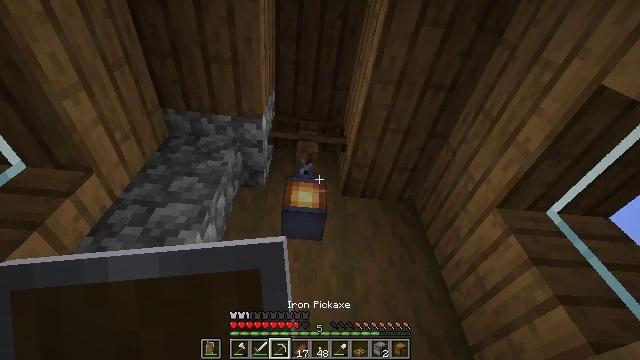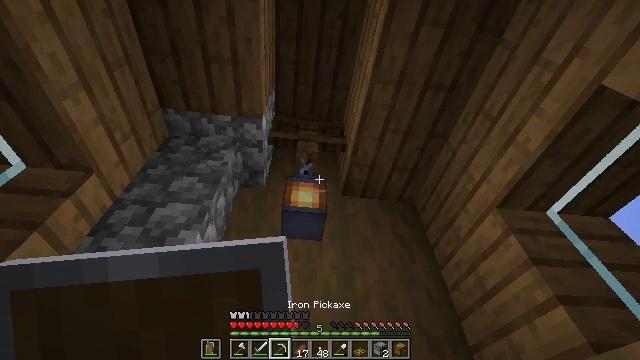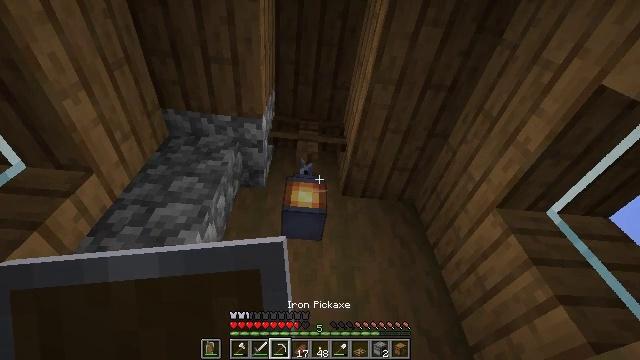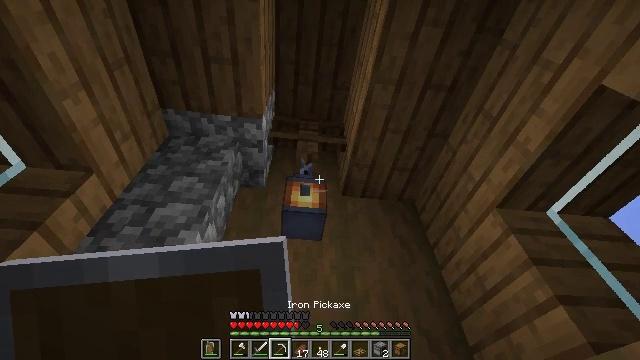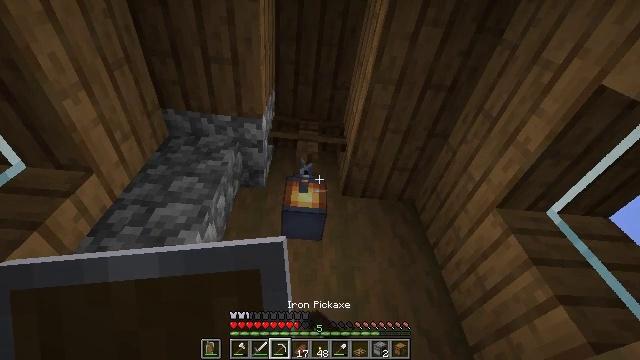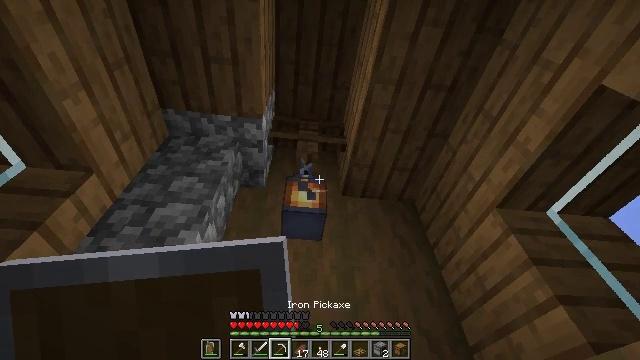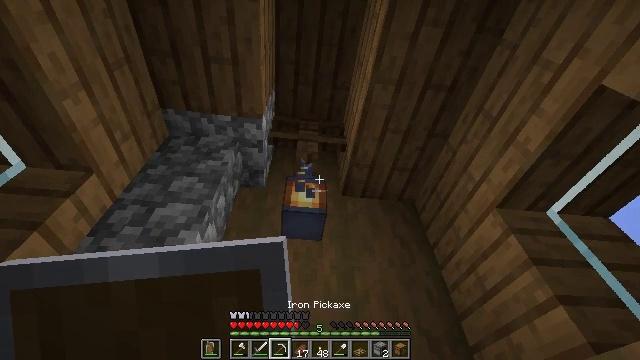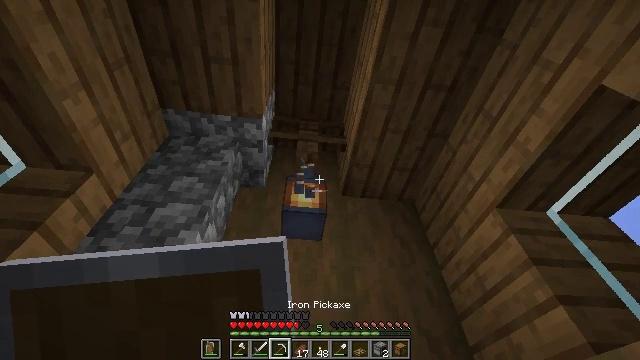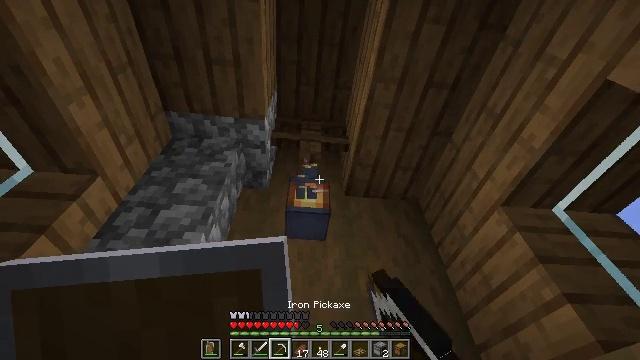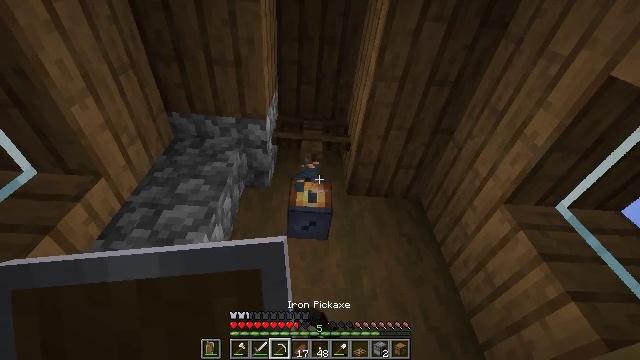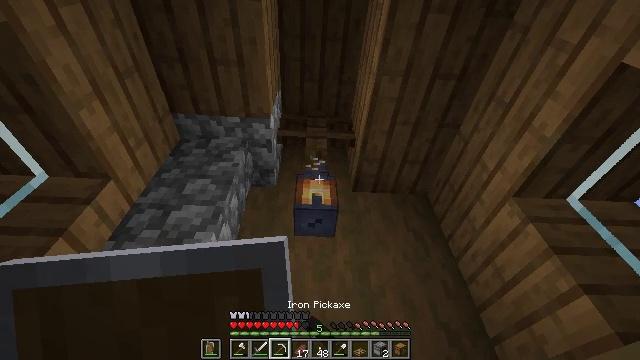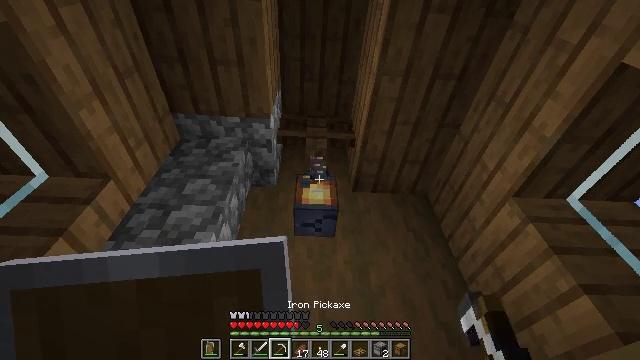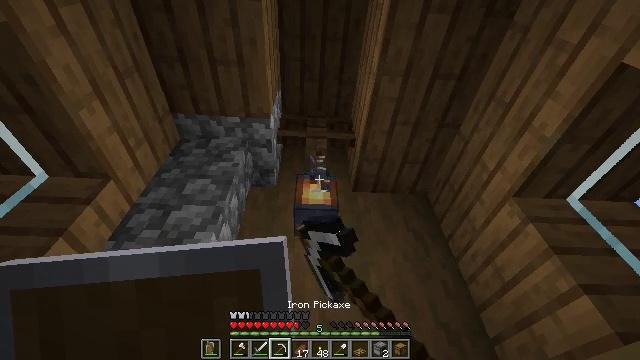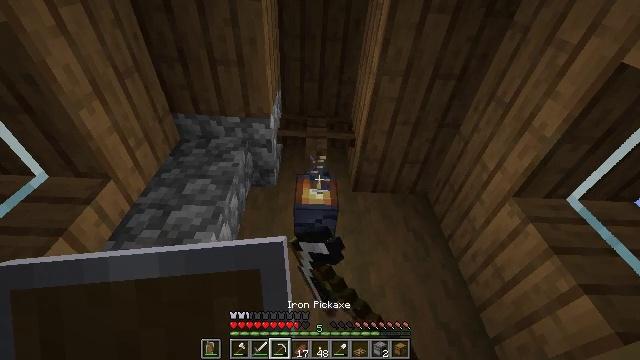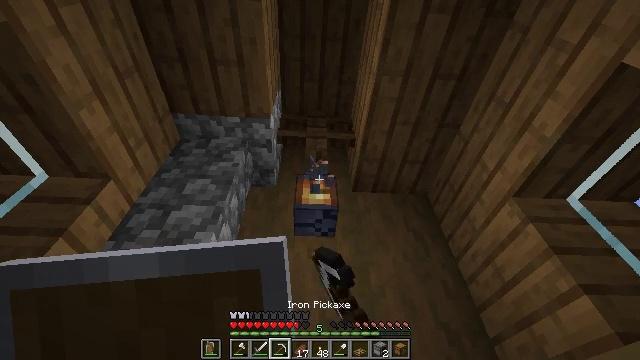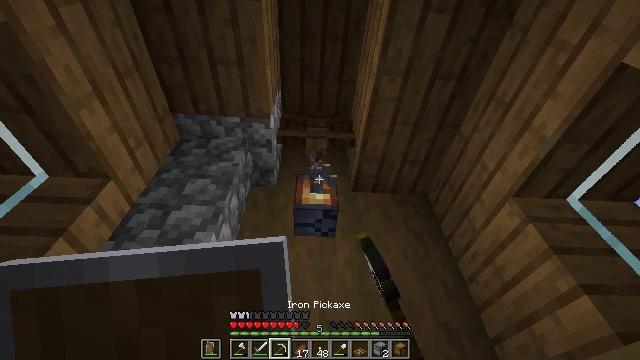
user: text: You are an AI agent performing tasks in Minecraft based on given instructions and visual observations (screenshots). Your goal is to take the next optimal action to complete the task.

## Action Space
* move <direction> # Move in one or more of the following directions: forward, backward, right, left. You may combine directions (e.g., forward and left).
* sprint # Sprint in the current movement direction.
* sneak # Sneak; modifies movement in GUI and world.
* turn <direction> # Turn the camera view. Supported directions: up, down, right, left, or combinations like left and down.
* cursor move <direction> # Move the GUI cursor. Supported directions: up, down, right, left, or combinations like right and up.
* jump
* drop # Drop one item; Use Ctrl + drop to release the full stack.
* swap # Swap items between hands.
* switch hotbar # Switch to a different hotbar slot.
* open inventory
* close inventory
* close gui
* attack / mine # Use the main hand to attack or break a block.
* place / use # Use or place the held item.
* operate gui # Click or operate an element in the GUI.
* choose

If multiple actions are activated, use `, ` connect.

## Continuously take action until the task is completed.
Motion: motion action
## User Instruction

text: Retrieve the lantern for relighting.
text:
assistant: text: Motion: no_op
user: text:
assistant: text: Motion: no_op
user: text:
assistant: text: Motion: attack / mine
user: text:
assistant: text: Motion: attack / mine
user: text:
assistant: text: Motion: attack / mine
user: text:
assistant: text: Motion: attack / mine
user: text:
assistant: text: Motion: attack / mine
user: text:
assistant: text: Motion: turn left, attack / mine
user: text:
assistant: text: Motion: attack / mine
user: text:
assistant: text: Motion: turn left, attack / mine
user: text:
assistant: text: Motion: attack / mine
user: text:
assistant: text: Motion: attack / mine
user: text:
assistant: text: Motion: attack / mine
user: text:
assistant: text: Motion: attack / mine
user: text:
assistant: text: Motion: attack / mine
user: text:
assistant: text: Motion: attack / mine
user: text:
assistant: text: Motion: attack / mine
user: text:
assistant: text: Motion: attack / mine
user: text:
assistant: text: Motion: attack / mine
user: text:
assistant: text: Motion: attack / mine
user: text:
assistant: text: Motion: attack / mine
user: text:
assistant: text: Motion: attack / mine
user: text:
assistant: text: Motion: attack / mine
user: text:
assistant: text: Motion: attack / mine
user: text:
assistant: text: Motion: attack / mine
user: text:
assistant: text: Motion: attack / mine
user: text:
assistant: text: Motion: attack / mine
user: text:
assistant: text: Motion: attack / mine
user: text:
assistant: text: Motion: attack / mine
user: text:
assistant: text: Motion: attack / mine